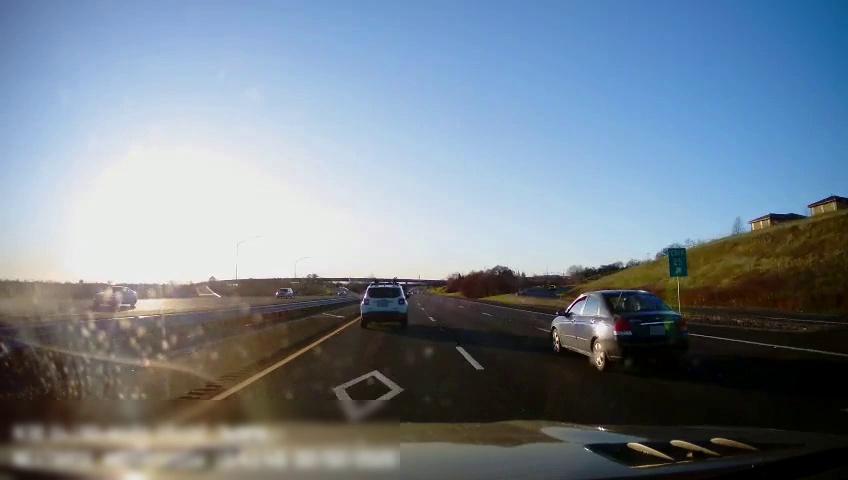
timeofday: Day
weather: Cloudy
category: Drivable Space
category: Drivable Space
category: Vehicles | Car
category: Vehicles | SUV
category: Vehicles | Car
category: Vehicles | Car
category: Vehicles | SUV
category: Lanes | Alternate Lane
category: Lanes | Current Lane
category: Lanes | Current Lane
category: Lanes | Alternate Lane
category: Lanes | Alternate Lane
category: Traffic | Signs